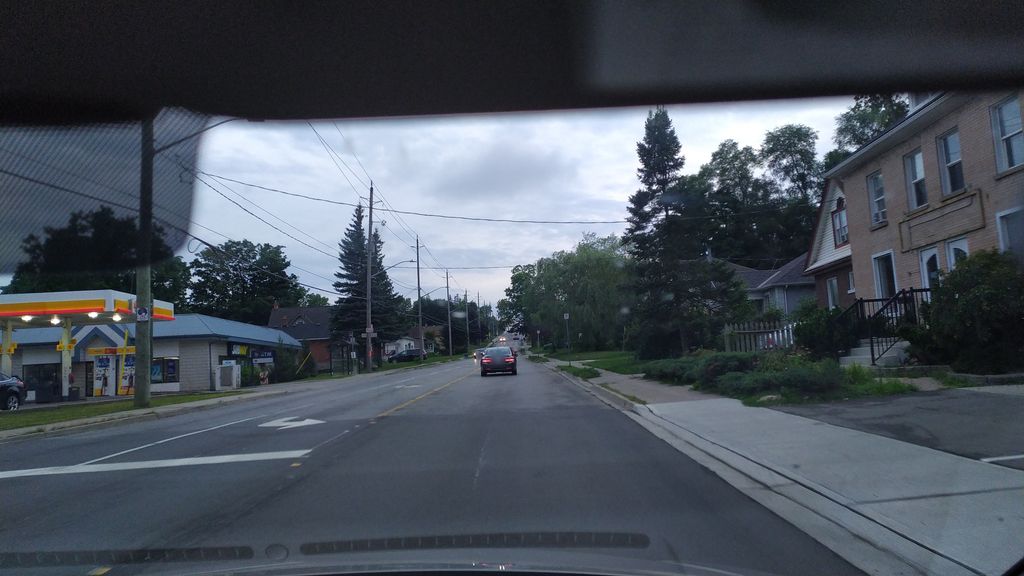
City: kitchener-waterloo